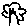
Label: tree